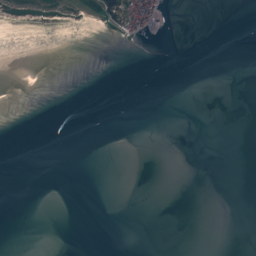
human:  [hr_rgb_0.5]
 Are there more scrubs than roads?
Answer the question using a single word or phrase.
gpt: no

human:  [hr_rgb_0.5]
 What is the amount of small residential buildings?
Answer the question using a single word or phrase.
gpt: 376

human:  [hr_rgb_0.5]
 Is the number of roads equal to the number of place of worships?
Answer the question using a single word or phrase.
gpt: no

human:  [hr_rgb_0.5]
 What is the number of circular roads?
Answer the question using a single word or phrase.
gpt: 0

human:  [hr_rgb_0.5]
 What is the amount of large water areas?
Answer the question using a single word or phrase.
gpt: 1

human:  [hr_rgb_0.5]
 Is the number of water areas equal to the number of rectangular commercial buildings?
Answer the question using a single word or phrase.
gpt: no

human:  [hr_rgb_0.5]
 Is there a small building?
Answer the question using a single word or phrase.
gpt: yes

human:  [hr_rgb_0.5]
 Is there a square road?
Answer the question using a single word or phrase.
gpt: no

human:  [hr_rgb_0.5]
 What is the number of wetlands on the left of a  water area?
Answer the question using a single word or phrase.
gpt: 3

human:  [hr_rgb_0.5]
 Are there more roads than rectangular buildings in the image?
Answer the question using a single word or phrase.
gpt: no

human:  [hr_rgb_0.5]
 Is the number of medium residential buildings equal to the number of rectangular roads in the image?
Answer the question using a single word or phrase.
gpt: yes

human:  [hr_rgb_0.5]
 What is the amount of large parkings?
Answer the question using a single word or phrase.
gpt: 1

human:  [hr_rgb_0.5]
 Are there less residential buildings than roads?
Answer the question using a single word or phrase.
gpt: no

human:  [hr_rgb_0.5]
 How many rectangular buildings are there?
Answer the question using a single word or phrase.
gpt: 177

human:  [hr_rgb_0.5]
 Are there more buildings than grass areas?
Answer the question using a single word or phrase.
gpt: yes

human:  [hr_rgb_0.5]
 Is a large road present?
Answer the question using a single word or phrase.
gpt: no

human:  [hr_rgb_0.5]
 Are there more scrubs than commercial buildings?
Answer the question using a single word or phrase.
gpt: no

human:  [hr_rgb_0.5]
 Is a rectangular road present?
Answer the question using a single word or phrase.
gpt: no

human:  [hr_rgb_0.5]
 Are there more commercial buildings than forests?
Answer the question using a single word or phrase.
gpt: yes

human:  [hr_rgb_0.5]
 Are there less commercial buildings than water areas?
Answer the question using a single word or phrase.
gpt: no

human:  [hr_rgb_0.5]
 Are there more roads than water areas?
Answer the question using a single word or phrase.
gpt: yes

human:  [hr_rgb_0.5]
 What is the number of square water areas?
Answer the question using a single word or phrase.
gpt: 0

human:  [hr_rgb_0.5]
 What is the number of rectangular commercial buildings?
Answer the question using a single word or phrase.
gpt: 12

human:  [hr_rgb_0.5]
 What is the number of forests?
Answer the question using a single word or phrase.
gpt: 3

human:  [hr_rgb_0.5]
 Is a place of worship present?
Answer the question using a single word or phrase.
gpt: yes

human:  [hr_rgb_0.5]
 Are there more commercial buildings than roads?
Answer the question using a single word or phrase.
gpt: no

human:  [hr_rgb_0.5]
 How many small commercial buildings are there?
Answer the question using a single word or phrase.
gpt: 20

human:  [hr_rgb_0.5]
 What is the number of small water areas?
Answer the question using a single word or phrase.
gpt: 1

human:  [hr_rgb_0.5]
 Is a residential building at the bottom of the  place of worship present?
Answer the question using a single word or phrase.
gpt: yes

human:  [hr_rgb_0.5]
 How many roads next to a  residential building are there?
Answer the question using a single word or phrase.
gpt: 132

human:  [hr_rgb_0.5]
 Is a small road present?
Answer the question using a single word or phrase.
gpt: yes

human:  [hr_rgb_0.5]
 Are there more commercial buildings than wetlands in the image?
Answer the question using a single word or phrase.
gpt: yes

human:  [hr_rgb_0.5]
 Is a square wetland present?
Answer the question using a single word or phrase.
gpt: no

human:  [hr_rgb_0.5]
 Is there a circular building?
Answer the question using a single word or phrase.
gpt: no

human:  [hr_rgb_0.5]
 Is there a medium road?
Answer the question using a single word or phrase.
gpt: no

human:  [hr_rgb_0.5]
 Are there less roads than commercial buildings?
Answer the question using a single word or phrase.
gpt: no